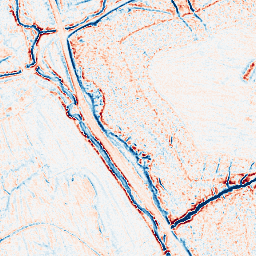
Category: edge_preserving
Decomposition family: anisotropic_diffusion
Decomposition parameters: iterations: 20
kappa: 50
gamma: 0.05
Upsampling method: bilinear
Upsampling parameters: scale: 4
Upsampling scale: 4